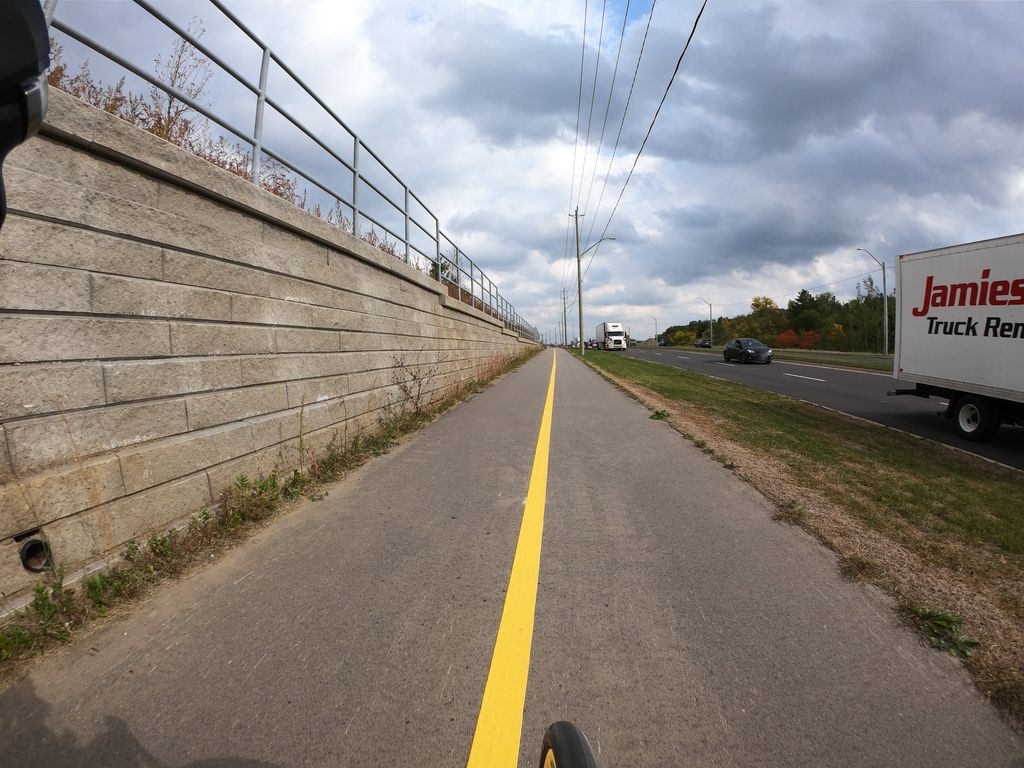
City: kitchener-waterloo